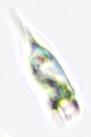
Label: Tintinnid